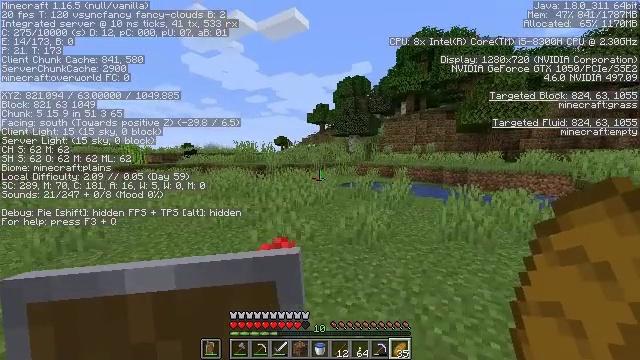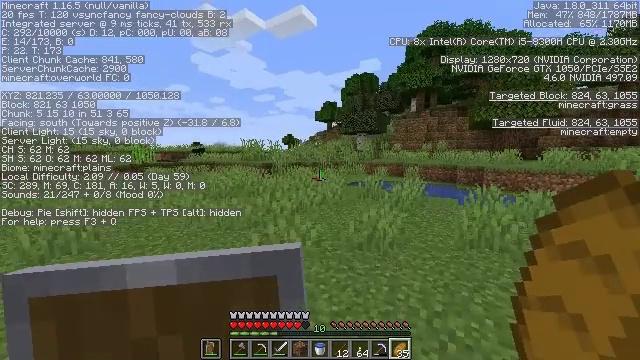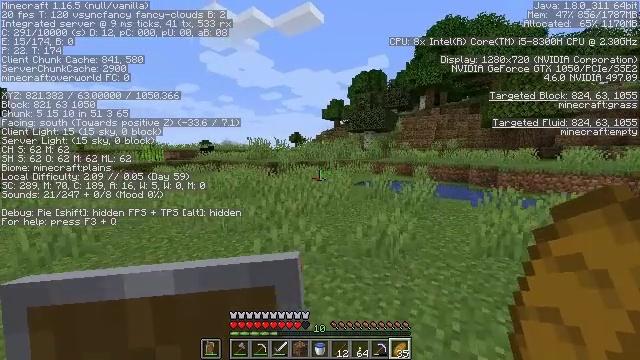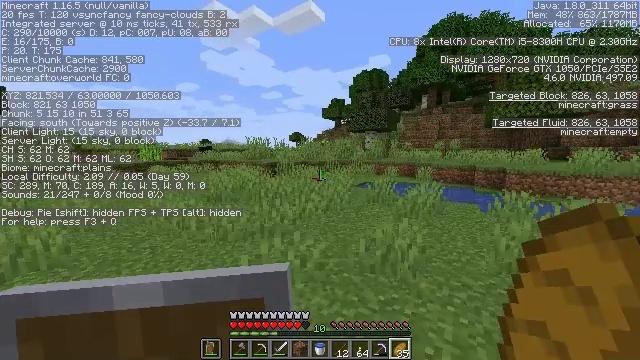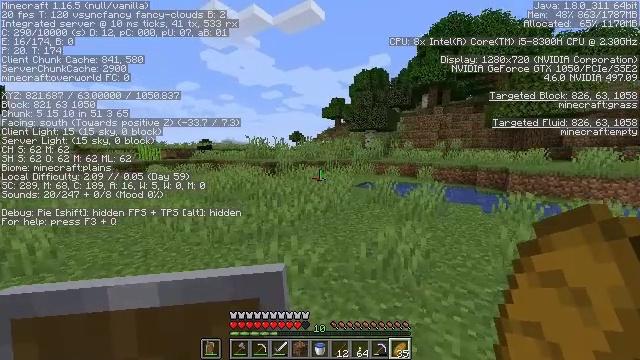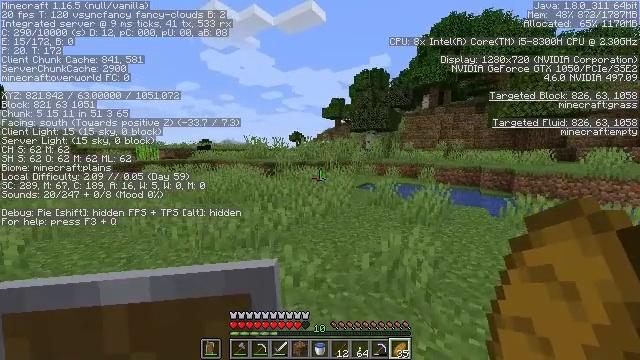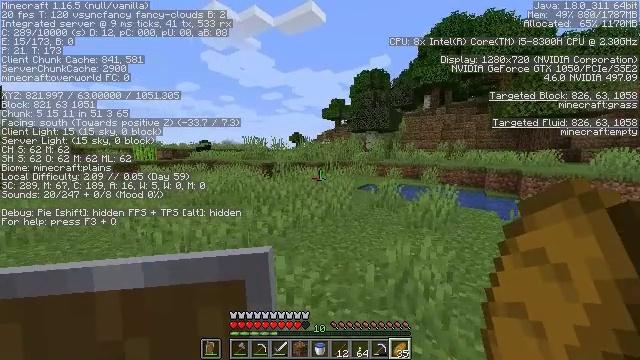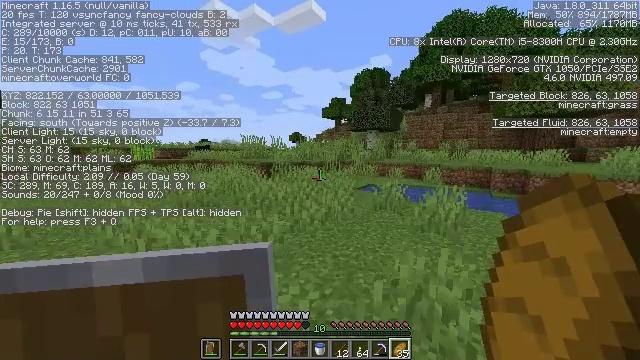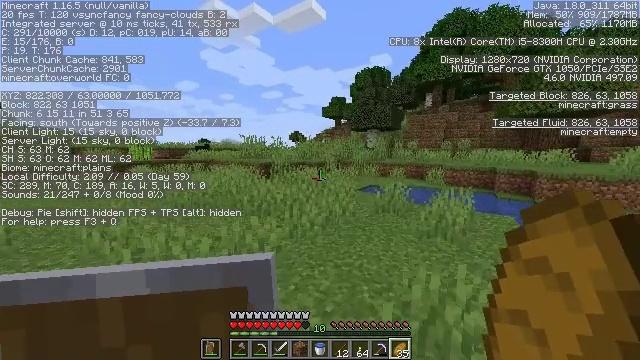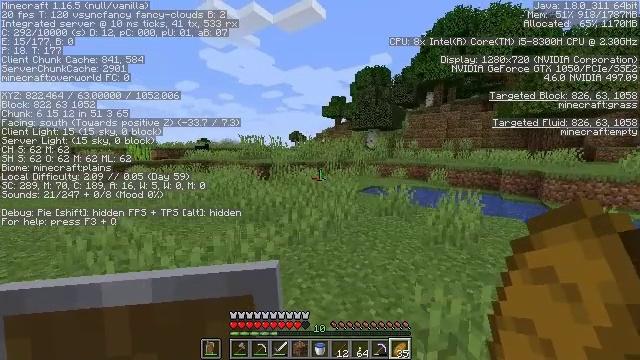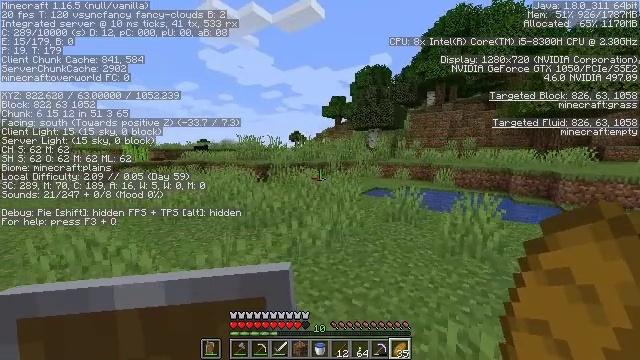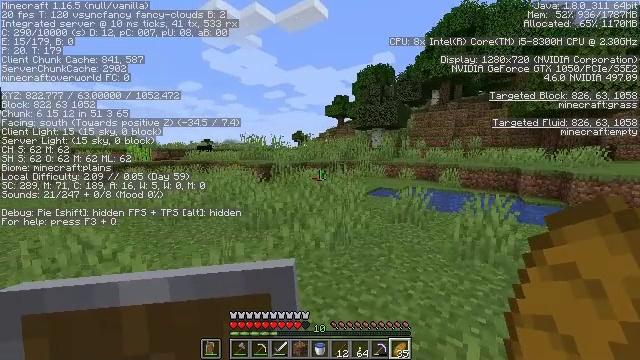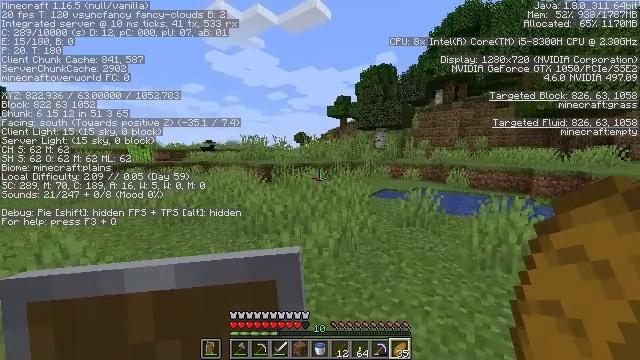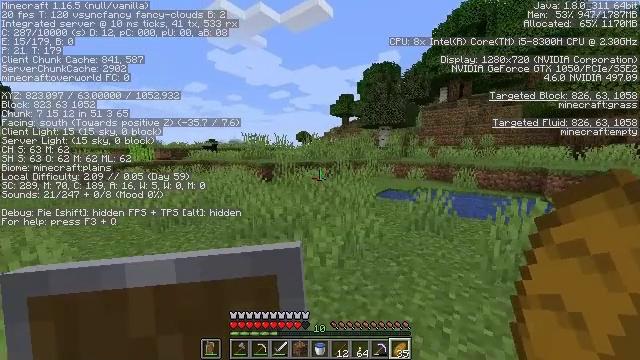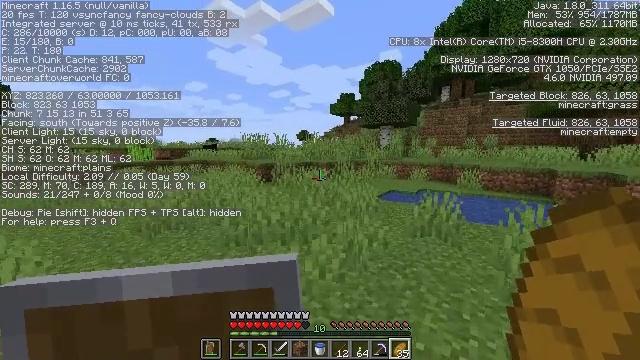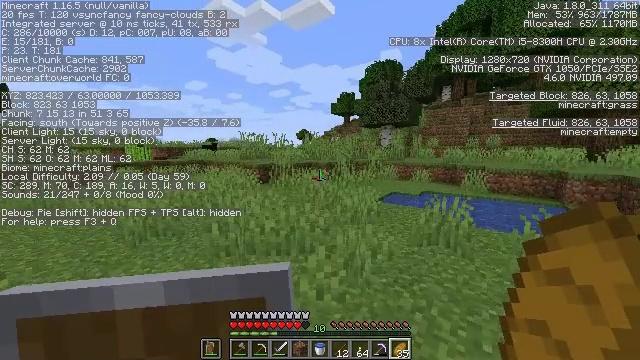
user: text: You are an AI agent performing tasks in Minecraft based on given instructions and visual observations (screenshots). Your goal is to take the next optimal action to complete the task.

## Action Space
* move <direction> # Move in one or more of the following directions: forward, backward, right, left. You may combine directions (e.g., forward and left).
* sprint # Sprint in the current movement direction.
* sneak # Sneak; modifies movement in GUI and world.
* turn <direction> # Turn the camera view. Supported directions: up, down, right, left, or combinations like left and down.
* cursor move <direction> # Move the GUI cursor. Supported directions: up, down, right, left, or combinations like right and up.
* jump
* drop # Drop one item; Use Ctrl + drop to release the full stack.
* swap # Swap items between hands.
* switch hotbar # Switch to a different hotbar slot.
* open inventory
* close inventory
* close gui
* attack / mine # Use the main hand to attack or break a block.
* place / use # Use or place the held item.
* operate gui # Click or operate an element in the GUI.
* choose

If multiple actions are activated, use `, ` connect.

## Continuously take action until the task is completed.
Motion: motion action
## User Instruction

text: Hunt animals.
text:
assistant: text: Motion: move forward, sprint, turn left
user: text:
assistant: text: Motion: move forward, sprint, turn left
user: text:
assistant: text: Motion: move forward, sprint
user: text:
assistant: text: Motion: move forward, sprint
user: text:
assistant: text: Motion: move forward, sprint
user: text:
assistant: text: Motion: move forward, sprint
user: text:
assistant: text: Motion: move forward, sprint
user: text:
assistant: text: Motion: move forward, sprint
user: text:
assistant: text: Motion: move forward
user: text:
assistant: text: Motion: move forward
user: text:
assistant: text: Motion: move forward
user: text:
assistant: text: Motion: move forward
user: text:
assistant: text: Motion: move forward
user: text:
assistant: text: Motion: move forward
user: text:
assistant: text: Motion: move forward
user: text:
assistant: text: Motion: move forward
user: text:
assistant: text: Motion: move forward
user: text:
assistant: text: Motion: move forward
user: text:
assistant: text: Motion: move forward
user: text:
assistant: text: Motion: move forward
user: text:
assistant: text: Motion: move forward, sprint
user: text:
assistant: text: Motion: move forward, sprint
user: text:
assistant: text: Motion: move forward, sprint
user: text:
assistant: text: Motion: move forward, sprint
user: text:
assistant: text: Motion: move forward, sprint
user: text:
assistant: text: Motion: move forward, sprint
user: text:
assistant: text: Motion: move forward, sprint
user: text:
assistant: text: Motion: move forward, sprint
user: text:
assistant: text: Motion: move forward, sprint
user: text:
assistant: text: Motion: move forward, sprint